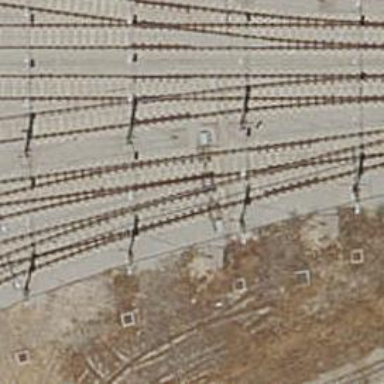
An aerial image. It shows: Railway switch.